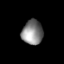
Tissue: lung
Cell type: Epithelial cells
Senescence score: 0.1859
Nuclear area (px): 497
Mean DAPI intensity: 134.054